Question: It was hard to come up with a title. I am using CodeIgniter with models/views/controller. I have the following tables in my MySQL database that are relevant:

In my model I have the following function:
'''
function get_shoptable() {
$this->db->from('productshop')->where('productId', $this->productId);
$query = $this->db->get();
return $query->result();
}
'''
In my controller I use the above function like
'''
$data['bookshop'] = $this->Product_model->get_shoptable();
'''
In my view I am foreaching $bookshop. My problem is, what is the best wayto show shopName, instead of showing shopId. Taking in regards that $bookshop should be as it is (except of shopid), because I am creating a HTML table with product data.
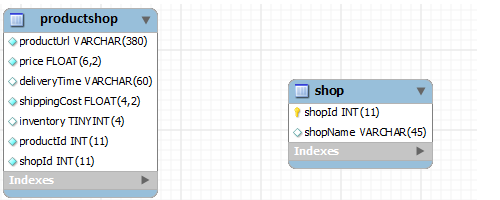
Answer: Try some like this:
'''
function get_shoptable() {
$this->db->from('productshop')
->join('shop', 'productshop.shopId = shop.shopId')
->where('productshop.productId', $this->productId);
$query = $this->db->get();
return $query->result();
}
'''